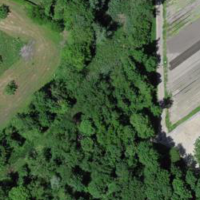
EUNIS habitat code: 41
Species observed at this site:
Oniscus asellus
Acer campestre
Corylus avellana
Phyllocoptes eupadi
Limax maximus